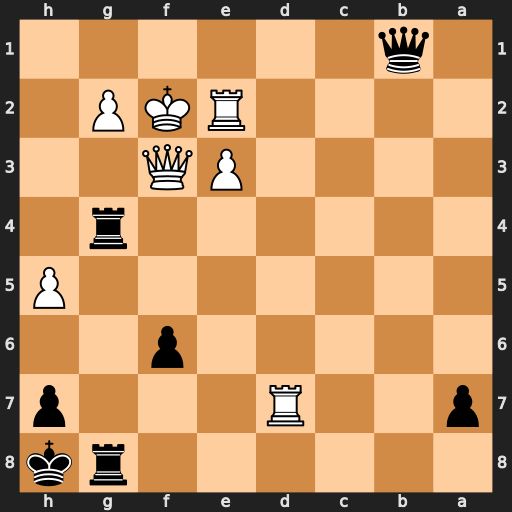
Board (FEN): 6rk/p2R3p/5p2/7P/6r1/4PQ2/4RKP1/1q6
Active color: b
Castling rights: -
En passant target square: -
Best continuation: Rxg2+ Qxg2 Rxg2+ Kxg2 Qe4+